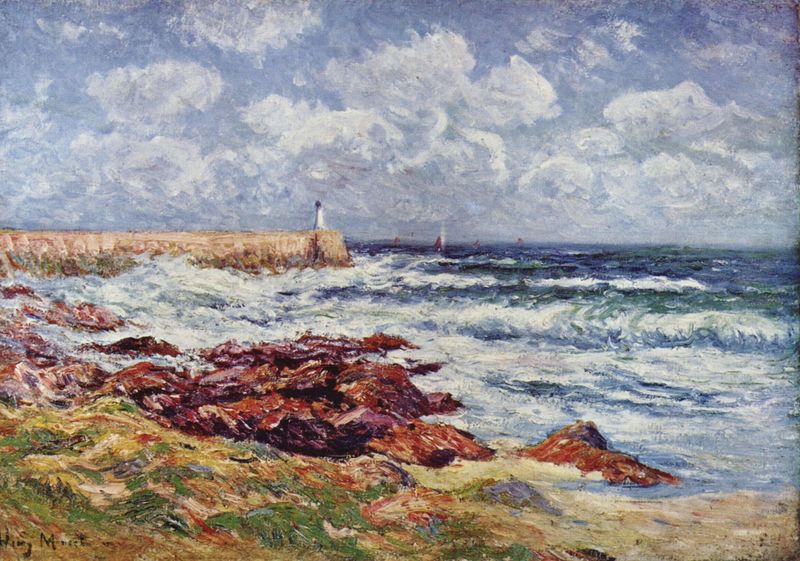
Titel: Mole des Hafens von Audierne
Künstler: Henri Moret
Standort: München
Institution: Privatsammlung
Schlagwörter: blau, dunkel, felsen, gemälde, gestein, himmel, meer, schatten, wasser, weiß, wolken, gelb, grün, impressionismus, landschaft, ocker, sand, see, ufer, bewegung, braun, grau, hell, hintergrund, licht, schwarz, gebäude, gras, rot, wiese, wolke, beige, spitze, stein, steine, bild, signatur, öl, erde, felder, horizont, natur, weide, wind, pastos, sonne, wiesen, insel, boot, boote, turm, gischt, küste, schiff, schiffe, schrift, segel, segelboot, sommer, strand, welle, wellen, ansicht, segelschiff, korn, düne, fels, kamm, klippen, mauer, linien, van gogh, hafenmauer, kai, böschung, schaum, atlantik, brandung, bretagne, flut, steg, sturm, stürmisch, wogen, monet, manet, striche, bucht, segelboote, klippe, riff, leuchtturm, windig, pinselduktus, landzunge, französische, seegang, claude monet, schaumkronen, kämme, wellenkamm, wellenkämme, freundlich, signal, vincent, kliff, himmer, brandnung, millet, wiede, eduard, setine, normandie, van goh, lamdzunge, signa, n, horzizont, . jahrhundert, meer leuchtturm, wellern